Question: This is my php code for echoing contents from database.
'''
<?php
include ("config.php");
$results = $mysqli->query
("SELECT transaction_id FROM orders_list WHERE customer_name = 'Klaudia' ORDER BY id LIMIT 100");
if ($results) {
while($obj = $results->fetch_object()) {
echo '<div id="thisklop">';
echo '<ul class="ulung">Id_cart';
echo '<li>'.$obj->transaction_id.'</li>';
echo '</ul>';
$thisthat=$obj->transaction_id;
$otherresults = $mysqli->query
("SELECT transaction_id, items, quantity, one_product_price FROM orders_history
WHERE transaction_id = '$thisthat'");
if ($otherresults) {
while($obj = $otherresults->fetch_object()) {
echo '<div>';
echo '<ul class="ulung">Products';
echo '<li>'.$obj->items.'</li>';
echo '</ul>';
echo '</div><br>';
echo '<div>';
echo '<ul class="ulung">Quantity';
echo '<li>'.$obj->quantity.'</li>';
echo '</ul>';
echo '</div><br>';
echo '<div>';
echo '<ul class="ulung">Invoices';
echo '<li>'.$obj->one_product_price.'</li>';
echo '</ul>';
echo '</div><br>';
}
}
echo '</div>';
}
}
?>
'''
What I want the result is like this:
'''
-----------------------------------------------------------------------
id_cart products quantity invoices status
-----------------------------------------------------------------------
this 2 $20
0001 that 1 $20 pending
those 2 $20
-----------------------------------------------------------------------
Total Invoices: $60
-----------------------------------------------------------------------
this 2 $20
0002 that 1 $20 approved
those 2 $20
-----------------------------------------------------------------------
Total Invoices: $60
'''
From the table above, the id_cart is in looping, and then inside the id_cart there are also content which are in looping.
I am stuck on the structure I am echoing it. The structure is in a mess

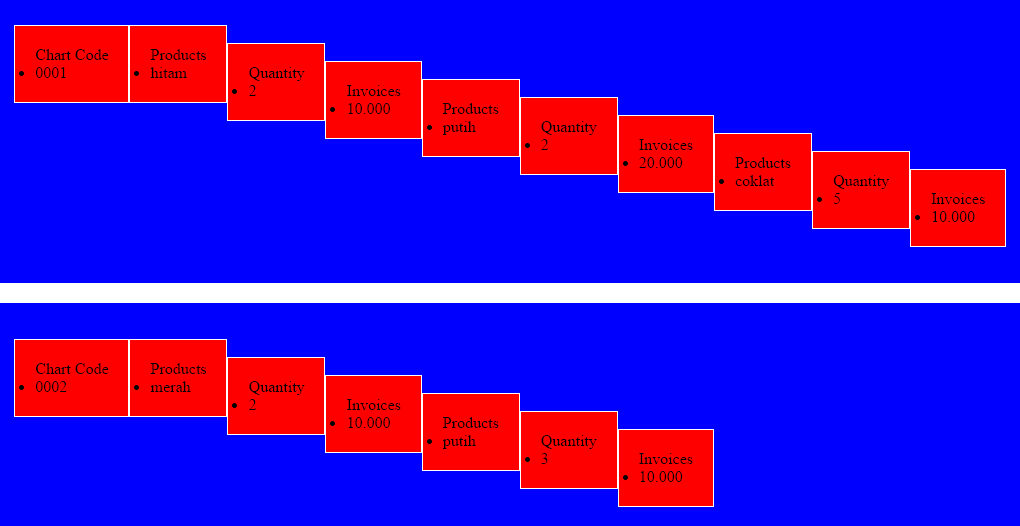
Answer: First, get all data in one query (faster) and then collect your data in an array first. Finally, construct the output according to the array:
'''
<?php
include ("config.php");
$results = $mysqli->query
("
SELECT DISTINCT orders_history.transaction_id,
orders_history.items,
orders_history.quantity,
orders_history.one_product_price
FROM orders_history, orders_list
WHERE orders_history.transaction_id = orders_list.transaction_id
AND orders_list.customer_name = 'Klaudia'"
);
$orders = array();
$html = '';
if ($results) {
while($obj = $results->fetch_object()) {
$orders[$obj->transaction_id][$obj->items] = array('quantity' => $obj->quantity, 'invoices' => $obj->one_product_price);
}
$html .= '<table><tr>';
$html .= '<th>id_cart</th>';
$html .= '<th>products</th>';
$html .= '<th>quantity</th>';
$html .= '<th>invoices</th></tr>';
foreach ($orders AS $order_id => $order) {
$html .= '<tr><td rowspan="' . count($order) . '">' . $order_id . '</td>';
$row = 1;
foreach ($order AS $item => $data) {
if ($row > 1) { $html .= '</tr><tr>'; }
$html .= '<td>' . $item . '</td>';
$html .= '<td>' . $data['quantity'] . '</td>';
$html .= '<td>' . $data['invoices'] . '</td>';
/* INSERTED CODE FOR STATUS */
if ($row == 1) {
$html .= '<tr><td rowspan="' . count($order) . '">' . $status . '</td>';
}
/* END OF INSERTION */
$row++;
}
$html .= '</tr>';
}
$html .= '</table>';
}
echo $html;
?>
'''